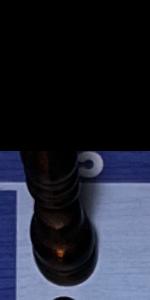
Label: Bishop_Black